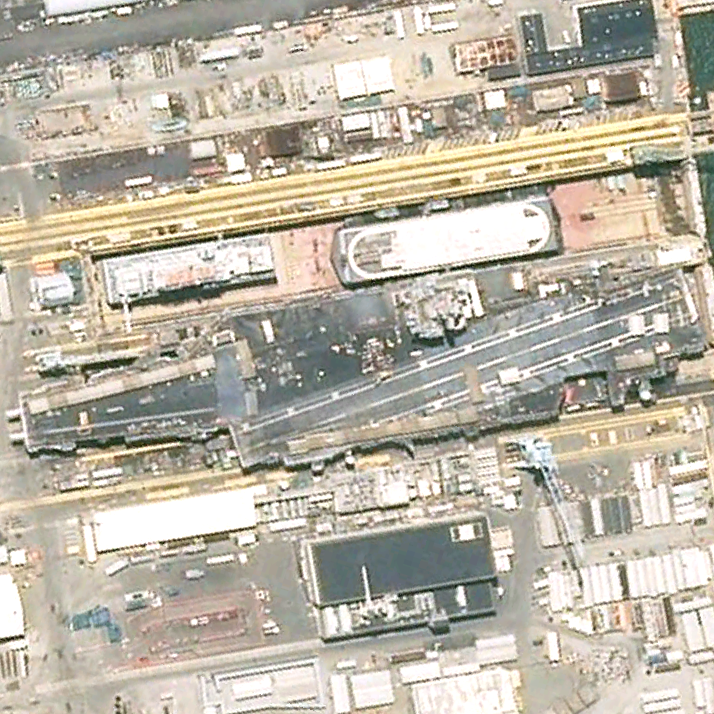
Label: aircraft_carrier